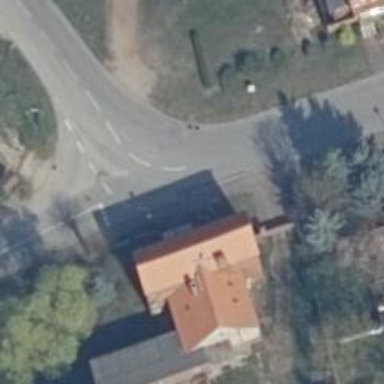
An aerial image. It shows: Secondary road with asphalt surface and sidewalk on the left.